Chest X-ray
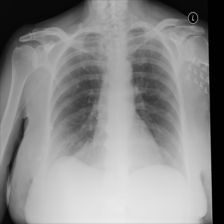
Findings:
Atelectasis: negative
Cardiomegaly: negative
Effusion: negative
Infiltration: negative
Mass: negative
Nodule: negative
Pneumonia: negative
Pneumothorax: negative
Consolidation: negative
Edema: negative
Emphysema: negative
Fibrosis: negative
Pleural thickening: negative
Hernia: negative